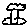
Label: tree